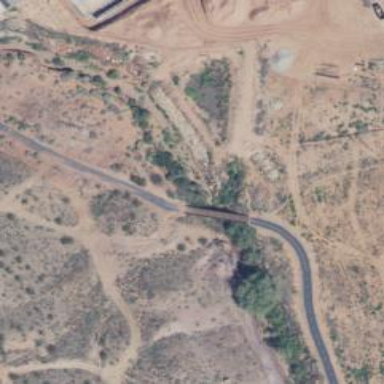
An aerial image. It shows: Path bridge made of plank walkway.